Interaction volume radius: 5 \u00c5
Interaction volume height: 10 \u00c5
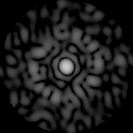
Disorder parameter: 0.8714